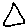
Label: triangle